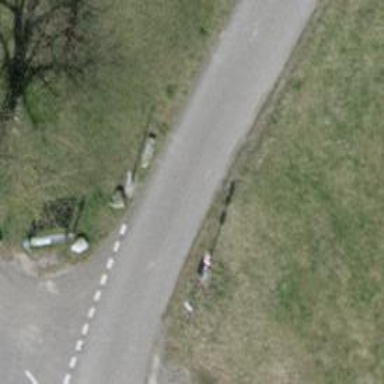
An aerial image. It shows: Lift gate barrier.